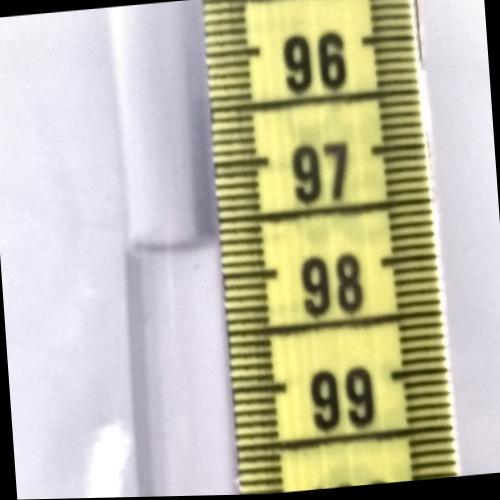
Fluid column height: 97.7 cm